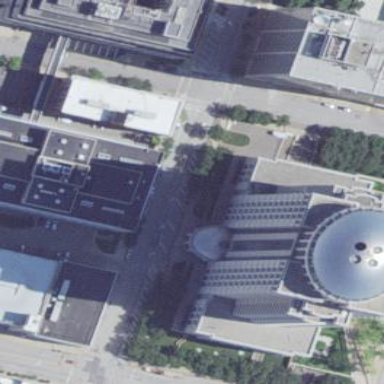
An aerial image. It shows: Public building that serves as courthouse.